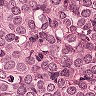
Metastatic tissue present: yes